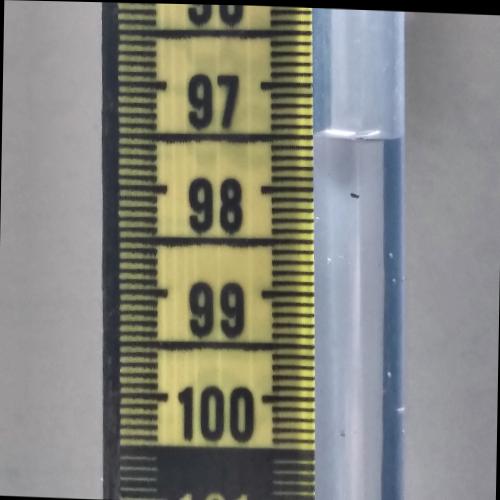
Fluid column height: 97.5 cm